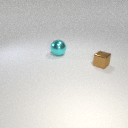
small brown metal cube to the right of large cyan metal sphere